Question: I have a panel with picture boxes in it and I made a seperate vscrollbar since I dont really like the one that the panel generates when you enable autoscroll, so ive got the scroll bar on the right to work but whenever I use it a scrollbar on the side of the panel starts flickering it only becomes visible when I use the scroll bar I made but it flickers like crazy until I stop moving the vscrollbar, this is the form:

and this is what ive got in the code of the scroll bar and the panel
'''
using System;
using System.Collections.Generic;
using System.ComponentModel;
using System.Data;
using System.Drawing;
using System.Linq;
using System.Text;
using System.Threading.Tasks;
using System.Windows.Forms;
using MetroFramework.Forms;
using MetroFramework;
namespace WindowsForm1
{
public partial class Form2 : MetroForm
{
public Form2()
{
InitializeComponent();
}
private void Form2_Load(object sender, EventArgs e)
{
}
private void vScrollBar1_Scroll(object sender, ScrollEventArgs e)
{
panel1.VerticalScroll.Visible = false;
vScrollBar1.Refresh();
panel1.Refresh();
panel1.Select();
panel1.VerticalScroll.Value = 0;
panel1.AutoScroll = false;
panel1.VerticalScroll.Enabled = false;
}
private void panel1_Scroll(object sender, ScrollEventArgs e)
{
panel1.Invalidate();
}
private void panel1_Paint(object sender, PaintEventArgs e)
{
VerticalScroll.Enabled = false;
VerticalScroll.Visible = false;
AutoScroll = false;
}
}
}
'''
nothing I do seems to fix the problem
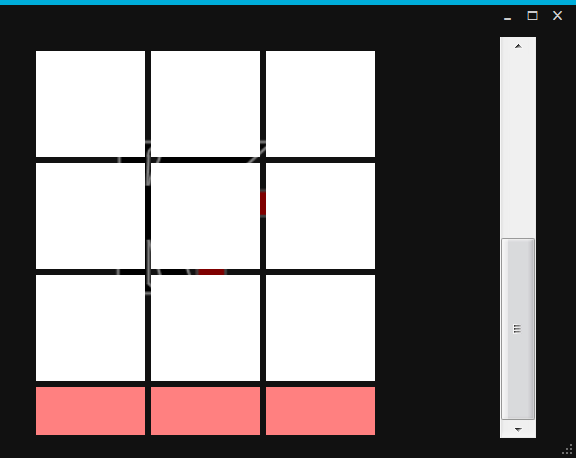
Answer: The <URL> property. The internal 'VScroll' and 'HScroll' controls are updated accordingly whenever that size changes.
As a workaround to this problem, you could use an 'Panel' to hide the vertical scroll bar of the 'Panel', and use the custom 'VScrollBar' to set the scroll position. <URL> article is an example.
In the designer, drop a new 'Panel' to host the main one and edit the code as follows.
'''
public partial class Form2 : MetroForm
{
public Form2()
{
InitializeComponent();
pnlOuter.AutoScroll = false; // The new Panel.
pnlInner.AutoScroll = true; // The PictureBox controls Panel.
pnlInner.AutoScrollMargin = new Size(0, 20);
pnlInner.MouseWheel += (s, e) =>
vScrollBar1.Value = pnlInner.VerticalScroll.Value;
pnlOuter.Resize += (s, e) => ResetVScrollBar();
vScrollBar1.Scroll += (s, e) =>
{
pnlInner.AutoScrollPosition = new Point(0, vScrollBar1.Value);
pnlInner.VerticalScroll.Value = vScrollBar1.Value;
};
}
private void Form2_Load(object sender, EventArgs e)
{
ResetVScrollBar();
}
private void ResetVScrollBar()
{
if (pnlInner.Width == 0 || pnlInner.Height == 0) return;
pnlInner.SetBounds(0, 0,
pnlOuter.Width + SystemInformation.VerticalScrollBarWidth * 2,
pnlOuter.Height);
vScrollBar1.Minimum = pnlInner.VerticalScroll.Minimum;
vScrollBar1.Maximum = pnlInner.DisplayRectangle.Height;
vScrollBar1.LargeChange = vScrollBar1.Maximum / vScrollBar1.Height + pnlInner.Height;
vScrollBar1.SmallChange = 15;
vScrollBar1.Value = Math.Abs(pnlInner.AutoScrollPosition.Y);
vScrollBar1.Enabled = pnlInner.Height < vScrollBar1.Maximum;
}
}
'''
<URL>